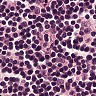
Metastatic tissue present: no